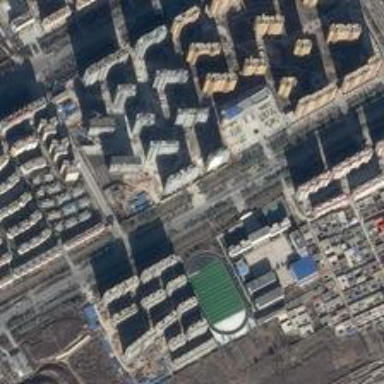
Quantities of high-rise buildings locates here with a brand-new football field inlaid .